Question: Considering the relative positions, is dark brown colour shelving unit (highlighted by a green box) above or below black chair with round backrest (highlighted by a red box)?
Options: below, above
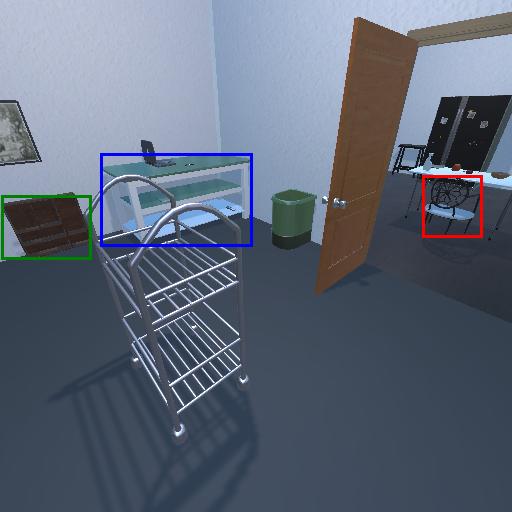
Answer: below